九年级 · 度量几何学
如图, $P A 、 P B$ 分别与 $\odot O$ 相切于 $A 、 B$ 两点, 点 $C$ 为 $\odot O$ 上一点, 连接 $A C 、 B C$, 若 $\angle P=50^{\circ}$,则 $\angle A C B$ 的度数为 $(\quad)$

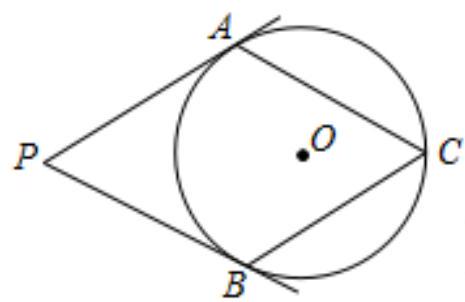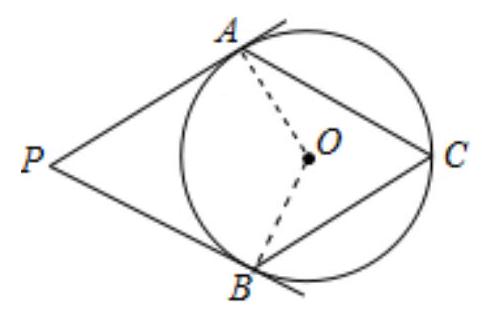
A. $60^{\circ}$
B. $75^{\circ}$
C. $70^{\circ}$
D. $65^{\circ}$
答案: D
解析: 【分析】

本题考查了切线的性质: 圆的切线垂直于经过切点的半径. 也考查了圆周角定理.

连接 $O A 、 O B$, 先利用切线的性质得 $\angle O A P=\angle O B P=90^{\circ}$, 再利用四边形的内角和计算出 $\angle A O B$的度数, 然后根据圆周角定理计算 $\angle A C B$ 的度数.

【解答】

解: 连接 $O A 、 O B$,

$\because P A 、 P B$ 分别与 $\odot O$ 相切于 $A 、 B$ 两点,

$\therefore O A \perp P A, O B \perp P B$,

$\therefore \angle O A P=\angle O B P=90^{\circ}$,

$\therefore \angle A O B=360^{\circ}-\angle P-\angle O A P-\angle O B P=130^{\circ}$,

$\therefore \angle A C B=\frac{1}{2} \angle A O B=\frac{1}{2} \times 130^{\circ}=65^{\circ}$.

故选: $D$.